Interaction volume radius: 5 \u00c5
Interaction volume height: 10 \u00c5
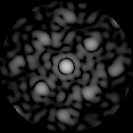
Disorder parameter: 0.3487